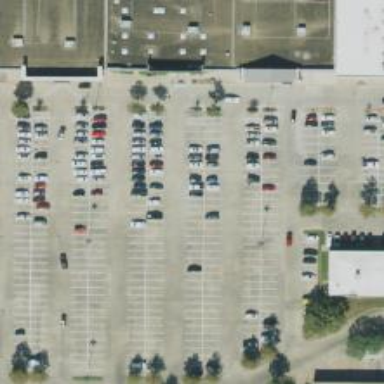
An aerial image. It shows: Parking space.